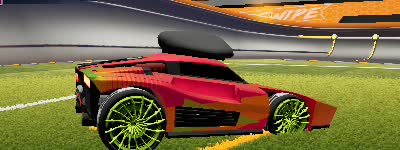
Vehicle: breakout